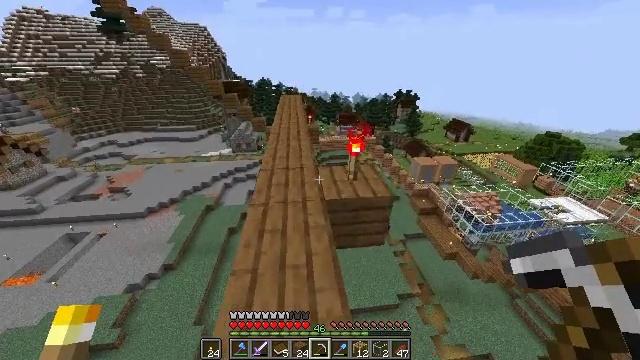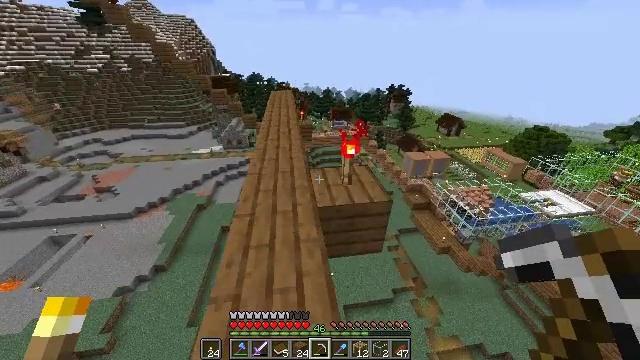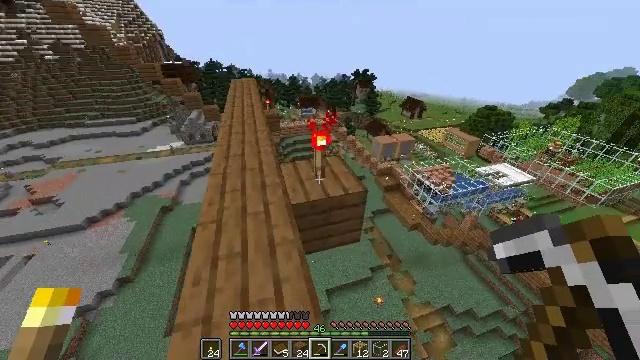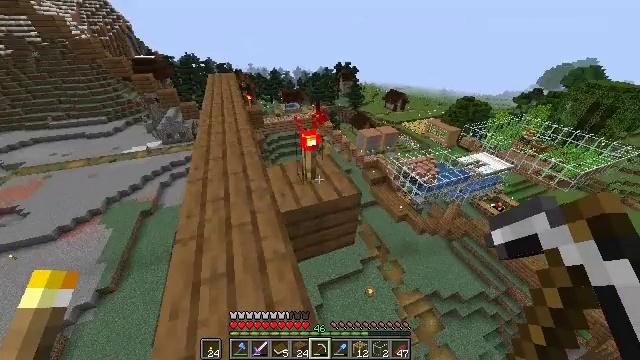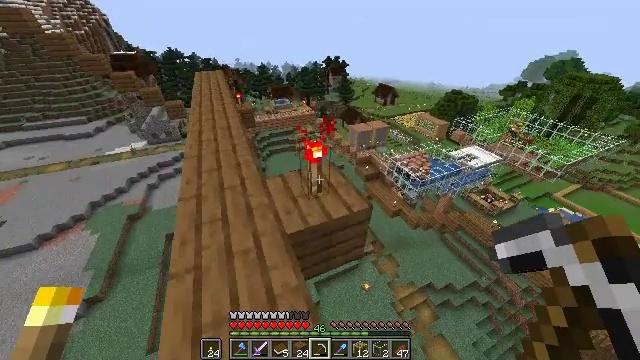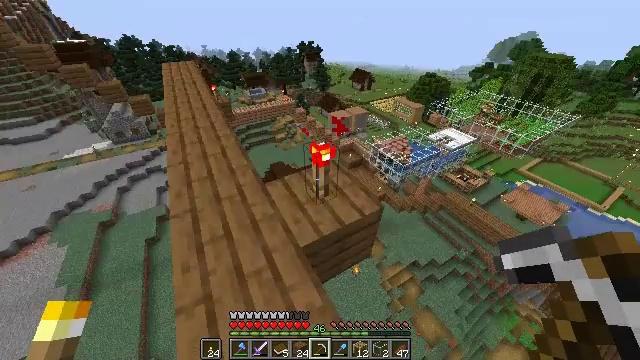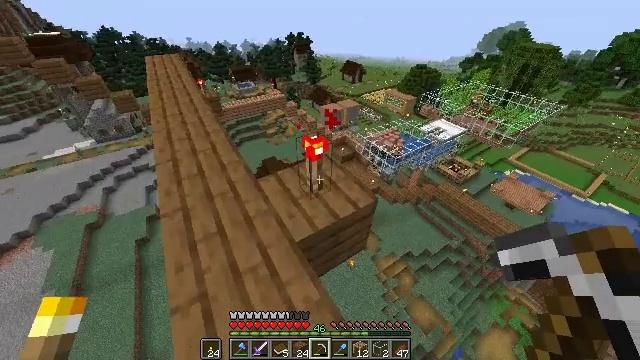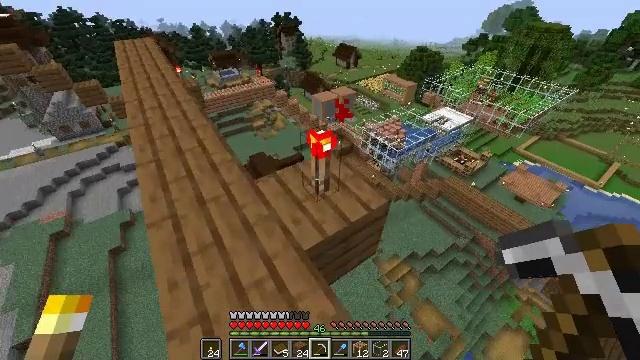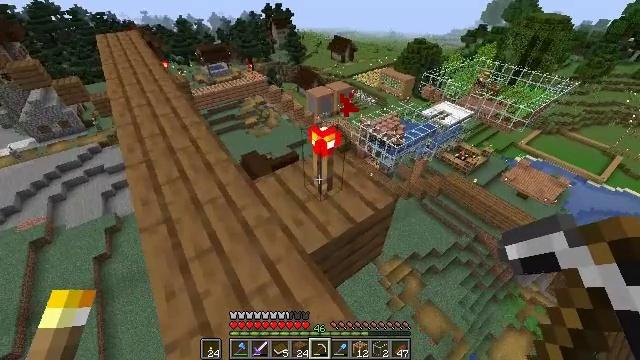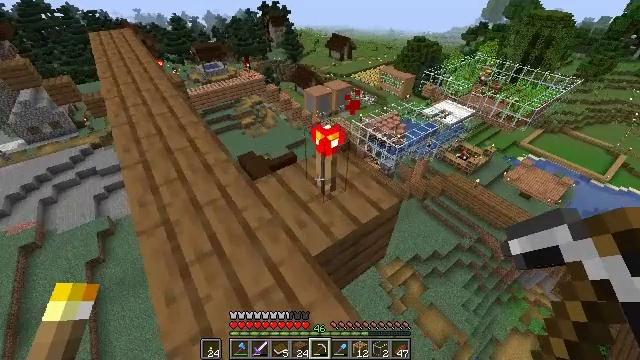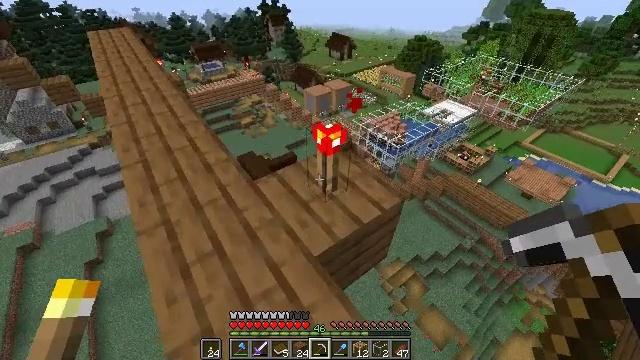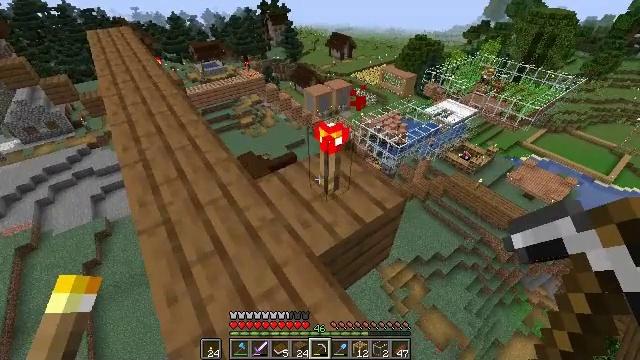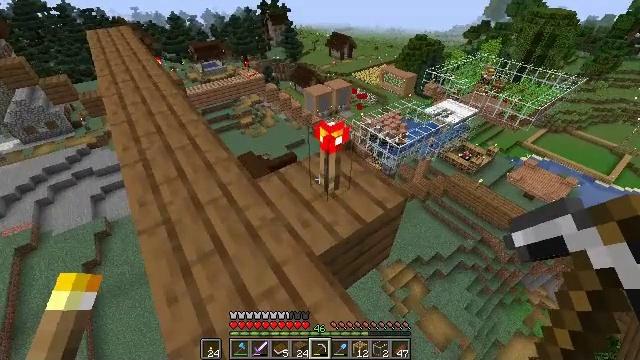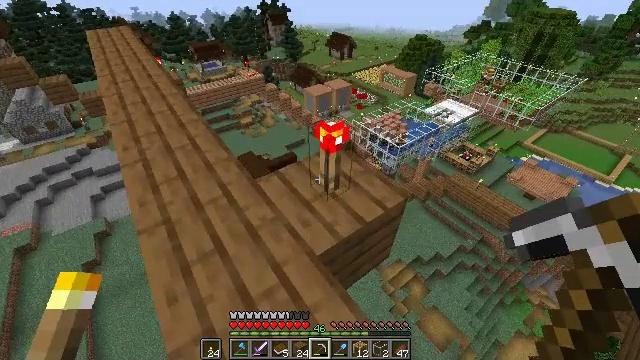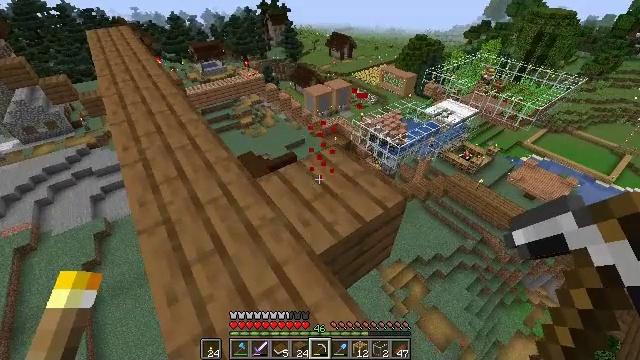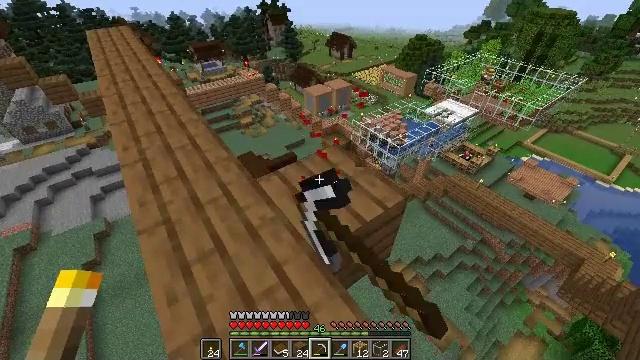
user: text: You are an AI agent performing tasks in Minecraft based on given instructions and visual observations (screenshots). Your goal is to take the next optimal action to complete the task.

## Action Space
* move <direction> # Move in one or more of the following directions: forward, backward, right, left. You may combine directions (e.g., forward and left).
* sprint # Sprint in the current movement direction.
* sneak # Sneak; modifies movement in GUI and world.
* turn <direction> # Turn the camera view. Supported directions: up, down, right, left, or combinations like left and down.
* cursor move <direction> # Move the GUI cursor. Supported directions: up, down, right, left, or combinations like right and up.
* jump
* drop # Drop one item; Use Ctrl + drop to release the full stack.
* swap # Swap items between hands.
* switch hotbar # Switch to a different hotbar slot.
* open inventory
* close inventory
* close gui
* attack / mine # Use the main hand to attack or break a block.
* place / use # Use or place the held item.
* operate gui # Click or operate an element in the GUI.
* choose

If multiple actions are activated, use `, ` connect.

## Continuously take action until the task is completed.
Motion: motion action
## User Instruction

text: Gather the redstone torch.
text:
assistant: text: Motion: move forward, turn right and down
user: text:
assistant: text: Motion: move forward, turn right and down
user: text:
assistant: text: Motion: move forward and move left, turn right and down
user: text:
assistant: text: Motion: move forward and move left, turn right
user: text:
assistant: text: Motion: move left, turn right and down
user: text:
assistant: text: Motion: turn right and down
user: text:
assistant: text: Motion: turn right
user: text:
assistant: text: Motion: turn right
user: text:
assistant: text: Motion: no_op
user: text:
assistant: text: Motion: no_op
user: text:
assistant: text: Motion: no_op
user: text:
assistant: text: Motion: no_op
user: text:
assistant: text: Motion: no_op
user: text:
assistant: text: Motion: attack / mine
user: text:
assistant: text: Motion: attack / mine
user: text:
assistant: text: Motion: move forward, attack / mine
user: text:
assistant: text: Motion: move forward
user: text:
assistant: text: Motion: move forward, turn left
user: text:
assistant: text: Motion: move forward, turn left and down
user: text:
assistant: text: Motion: move forward, turn left
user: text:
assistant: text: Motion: move forward and move right, turn left and down
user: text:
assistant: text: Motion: move forward and move right, turn left
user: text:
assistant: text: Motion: move right, turn left
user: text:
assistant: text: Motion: turn left and up
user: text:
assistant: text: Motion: turn left and up
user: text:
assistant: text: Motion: turn left
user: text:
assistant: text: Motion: move left
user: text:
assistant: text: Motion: move forward and move left
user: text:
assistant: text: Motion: move forward and move left, turn right
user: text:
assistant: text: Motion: move forward and move left, turn right